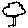
Label: tree